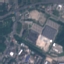
Land use / land cover: Industrial